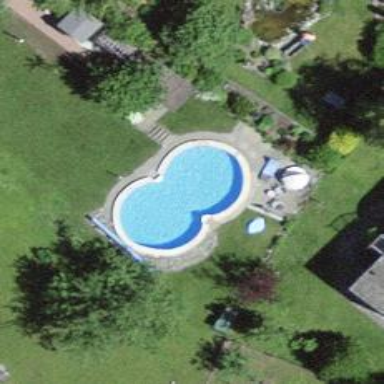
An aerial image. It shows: Swimming pool located in leisure land.